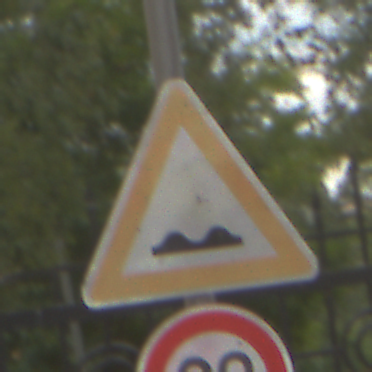
Verkehrszeichen: UnebeneFahrbahn
Zusatzzeichen unten: Geschwindigkeit20
Umgebung: Outdoor, Urban
Tageszeit: MorningAfternoon
Wetter: Overcast
Licht: Natural
Jahreszeit: NotSpecified
Kontrast: LowContrast